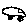
Label: car